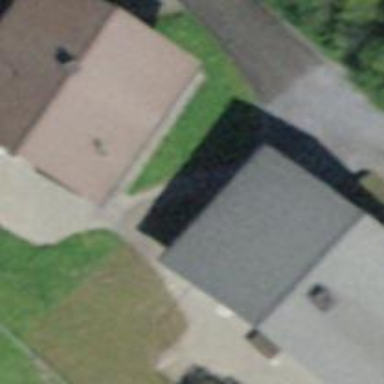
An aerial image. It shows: Detached building.